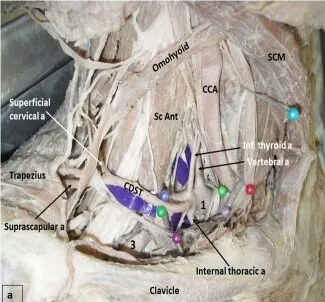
(a) Dissection of the right cervical region showing the variant branching pattern of the subclavian artery.
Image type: radiology (ct)